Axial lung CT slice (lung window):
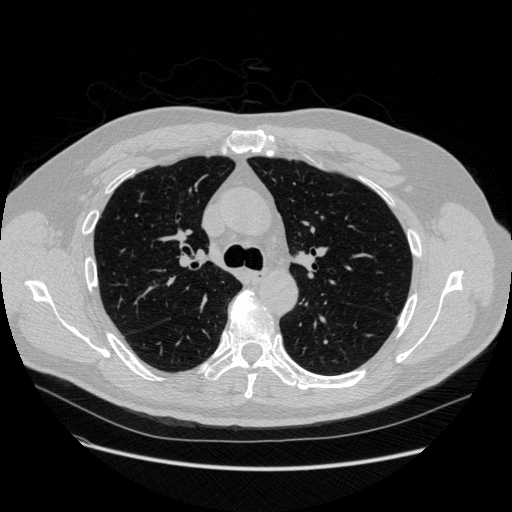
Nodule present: no